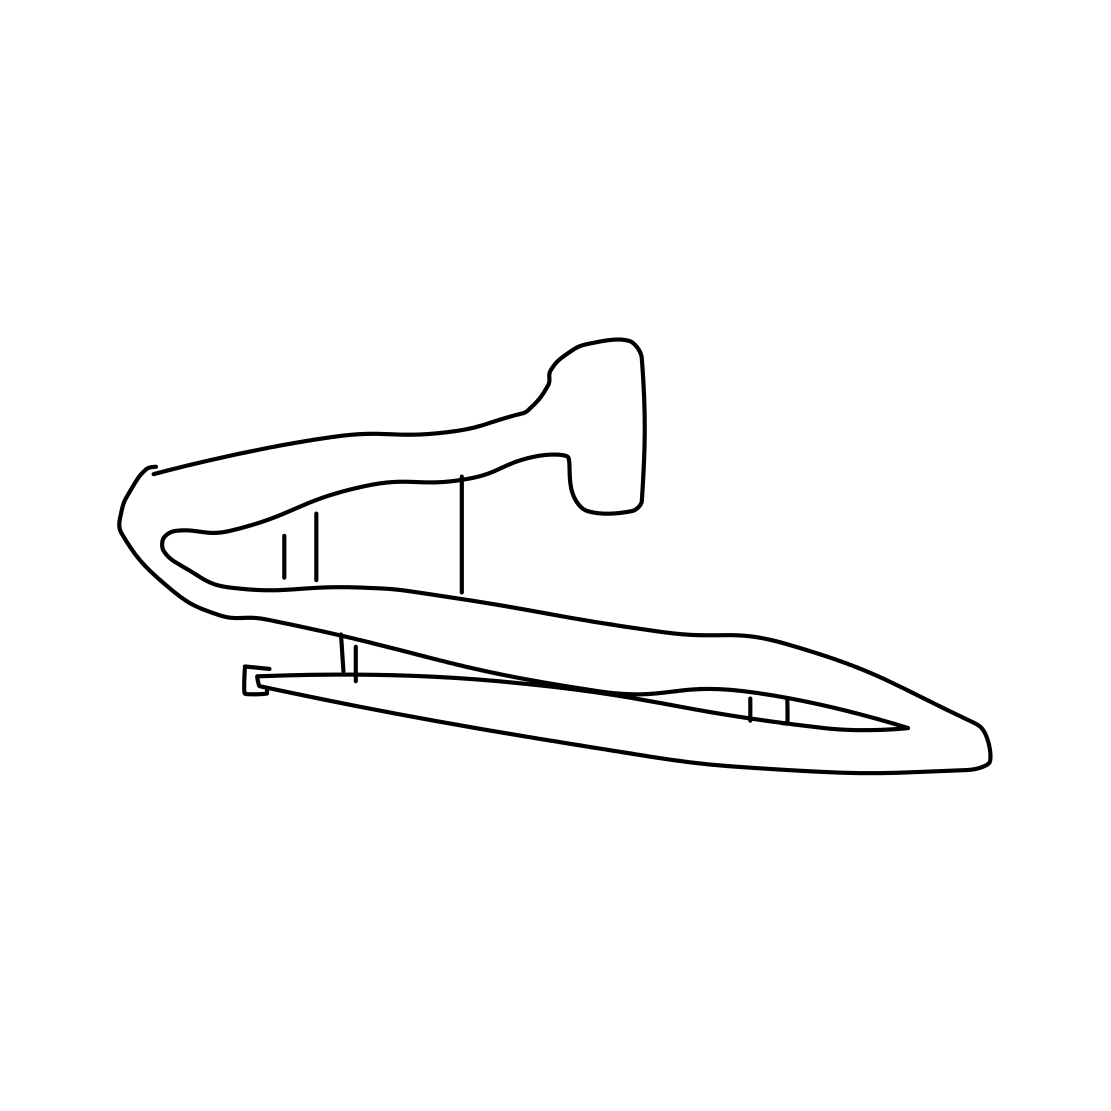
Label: trombone